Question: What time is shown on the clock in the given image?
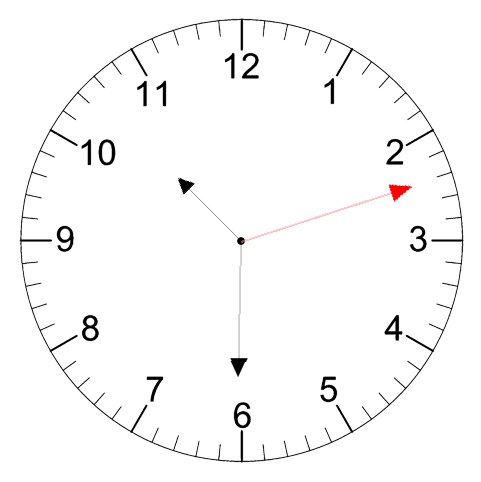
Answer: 10:30:12